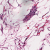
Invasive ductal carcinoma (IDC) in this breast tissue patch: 1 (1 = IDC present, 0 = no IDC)